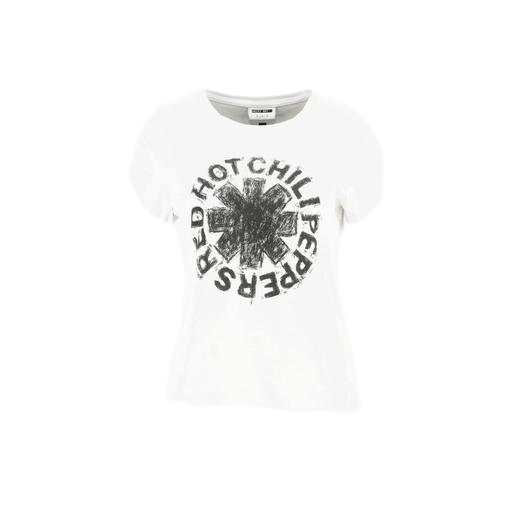
white logo-print t-shirt, graphic tee shirt, white graphic-print t-shirt, white background